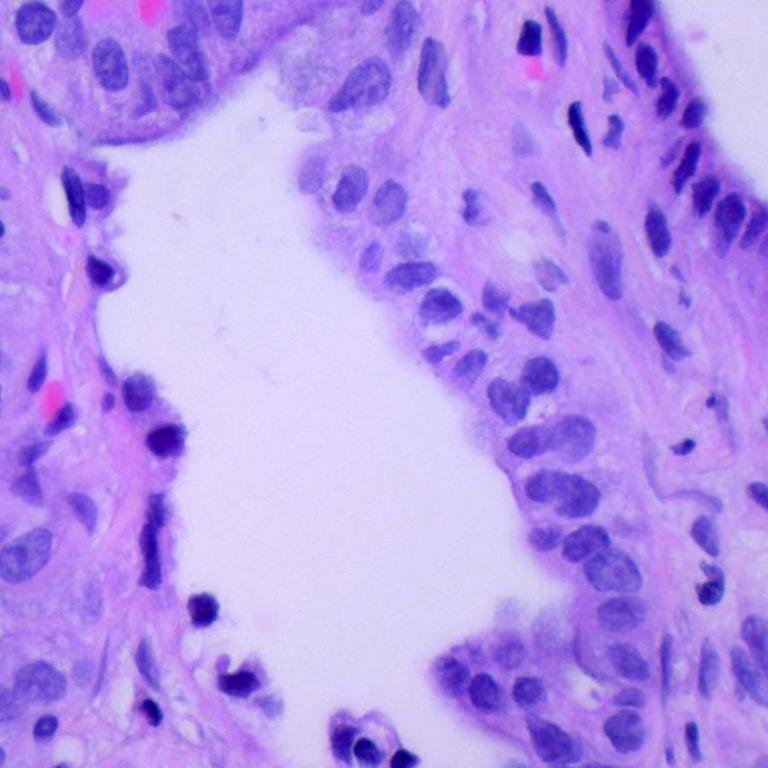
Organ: lung
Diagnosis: adenocarcinomas